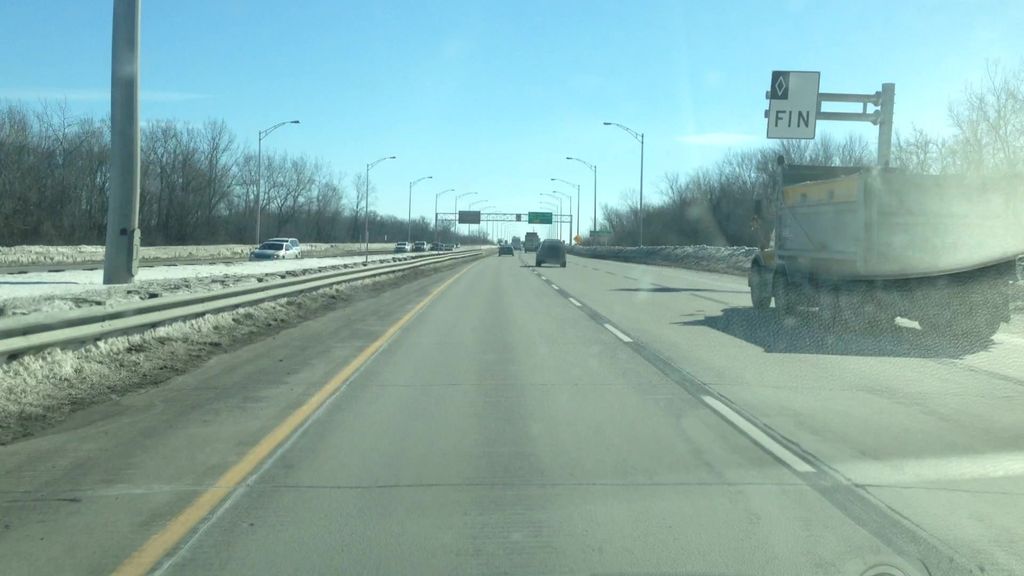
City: montreal